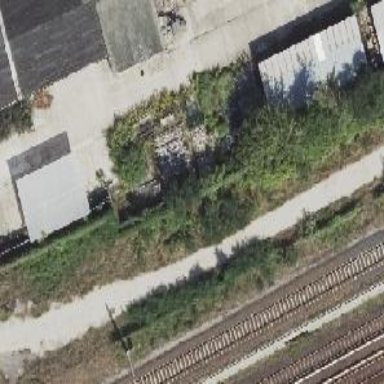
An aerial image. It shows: Abandoned power structure.